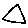
Label: triangle